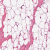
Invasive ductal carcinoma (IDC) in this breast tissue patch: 0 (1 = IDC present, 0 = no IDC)